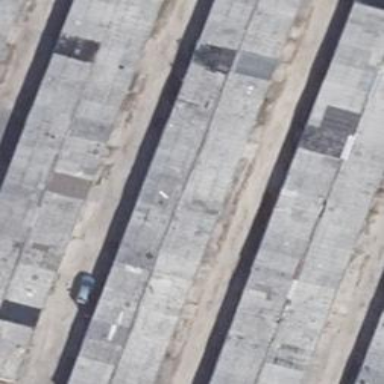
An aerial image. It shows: Group of garages.